Question: I am new to openerp. Here I need to find out the Bank Account info in HR source code. Please see the popup box in attached image. How to find py files and xml files for Bank Account info. Please any one help me thanks...
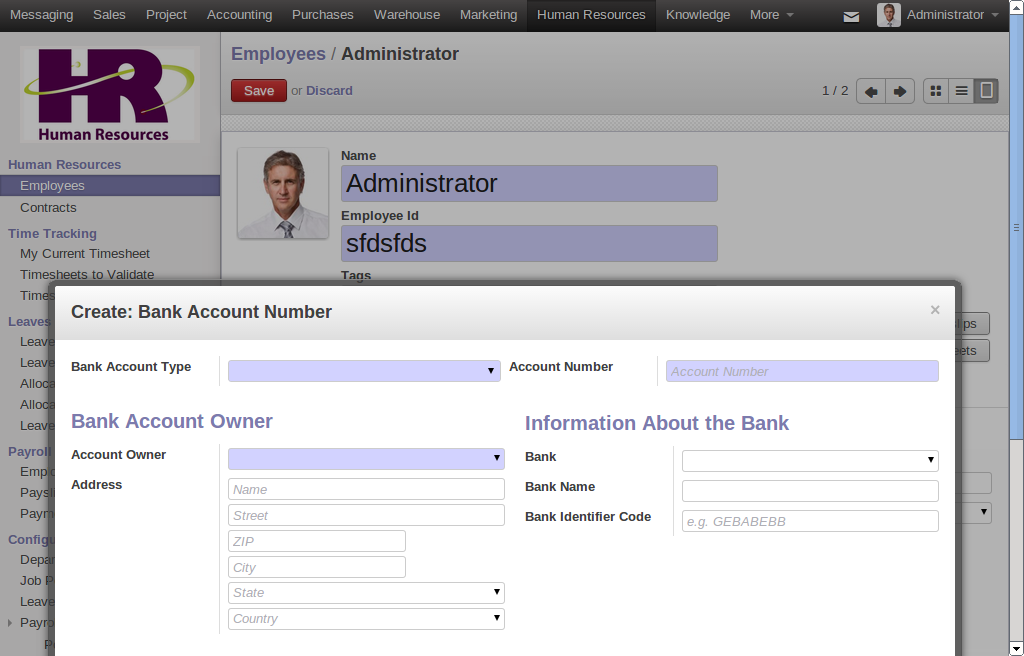
Answer: Python file for the displayed window is server>openerp>addons>base>res>res_bank.py and the xml file is in the same directory server>openerp>addons>base>res>res_bank_view.xml.
To check where these files are lying , Click on the logged in user at top-right corner of the page. In your case , its Administrator. Then click on About OpenERP. A popup window will be displayed. In this box, click on 'Activate the developer mode' at right side. It will enable a debug mode of OpenERP. Now take a pointer on any field on the page you want to know about. See an example here : <URL>
Here you can see a small black-box displaying some information. In that box , you can see object. In your case , its 'res.partner.bank'. You can search for this string in text editors like eclipse or software like searchmonkey in files having *.py extension. The file where you find result like _name = "res.partner.bank" is the python file you are searching for. And in the same directory, there will be a file matching the name of py file like res_bank_view.xml. This is the view file.
Hope this will help you. Regards.